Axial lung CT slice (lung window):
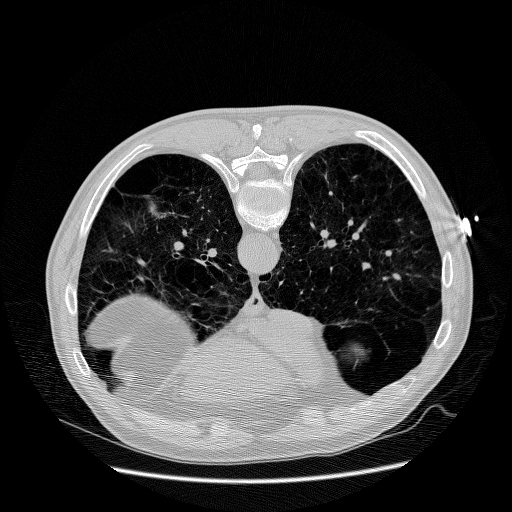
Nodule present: no